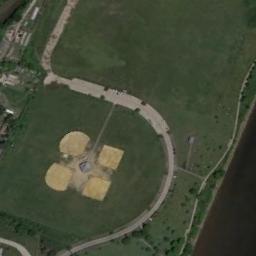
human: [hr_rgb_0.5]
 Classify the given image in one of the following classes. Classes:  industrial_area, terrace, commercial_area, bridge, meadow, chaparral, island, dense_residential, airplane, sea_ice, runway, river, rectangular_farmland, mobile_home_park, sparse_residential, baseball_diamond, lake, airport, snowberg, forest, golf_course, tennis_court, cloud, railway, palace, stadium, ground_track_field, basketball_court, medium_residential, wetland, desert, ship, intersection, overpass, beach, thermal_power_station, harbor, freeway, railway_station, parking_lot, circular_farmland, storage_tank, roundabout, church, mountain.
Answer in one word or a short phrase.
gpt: baseball_diamond